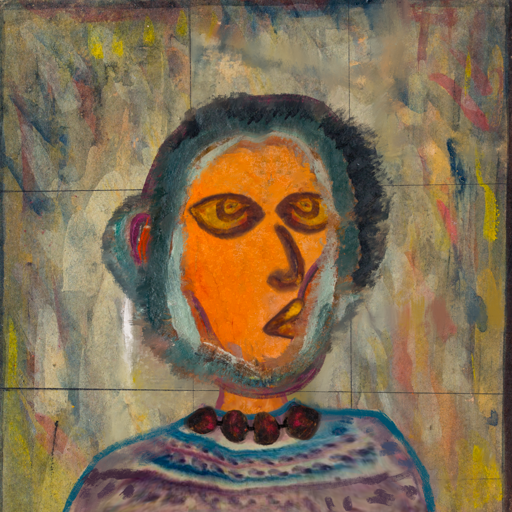
Background: GypsyMother, Head And Neck Side: Hypocrite_w_Hair, Face Side: Comrade, Bust: HillGirl, Hair Side: Boggyland, Head Accessory: Blank, Second Necklace: Blank, Necklace: Mosgoul, Baby: Blank